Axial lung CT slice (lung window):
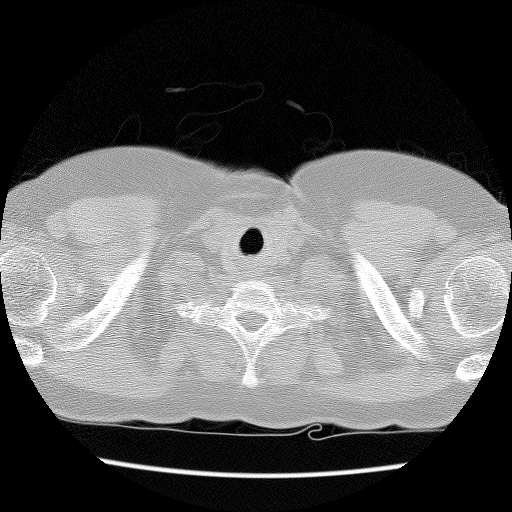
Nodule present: no